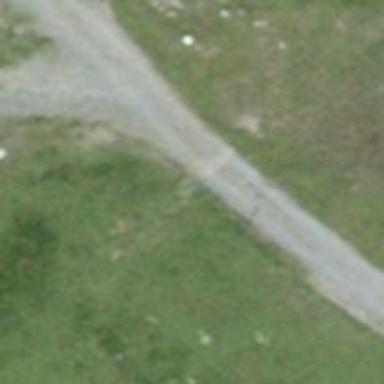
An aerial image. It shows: Hiking trail with ground surface. The trail is grade 3 track suitable for hiking.